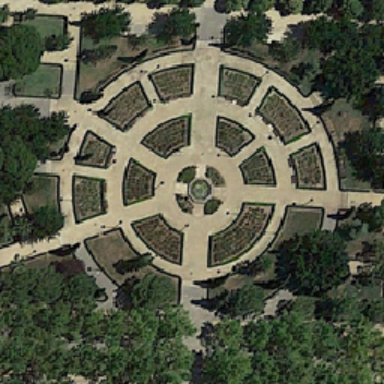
Many green trees are around the circle of circles .